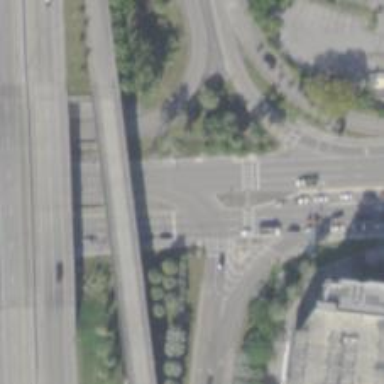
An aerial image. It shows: Primary_link highway with separate sidewalks and asphalt surface.